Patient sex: M
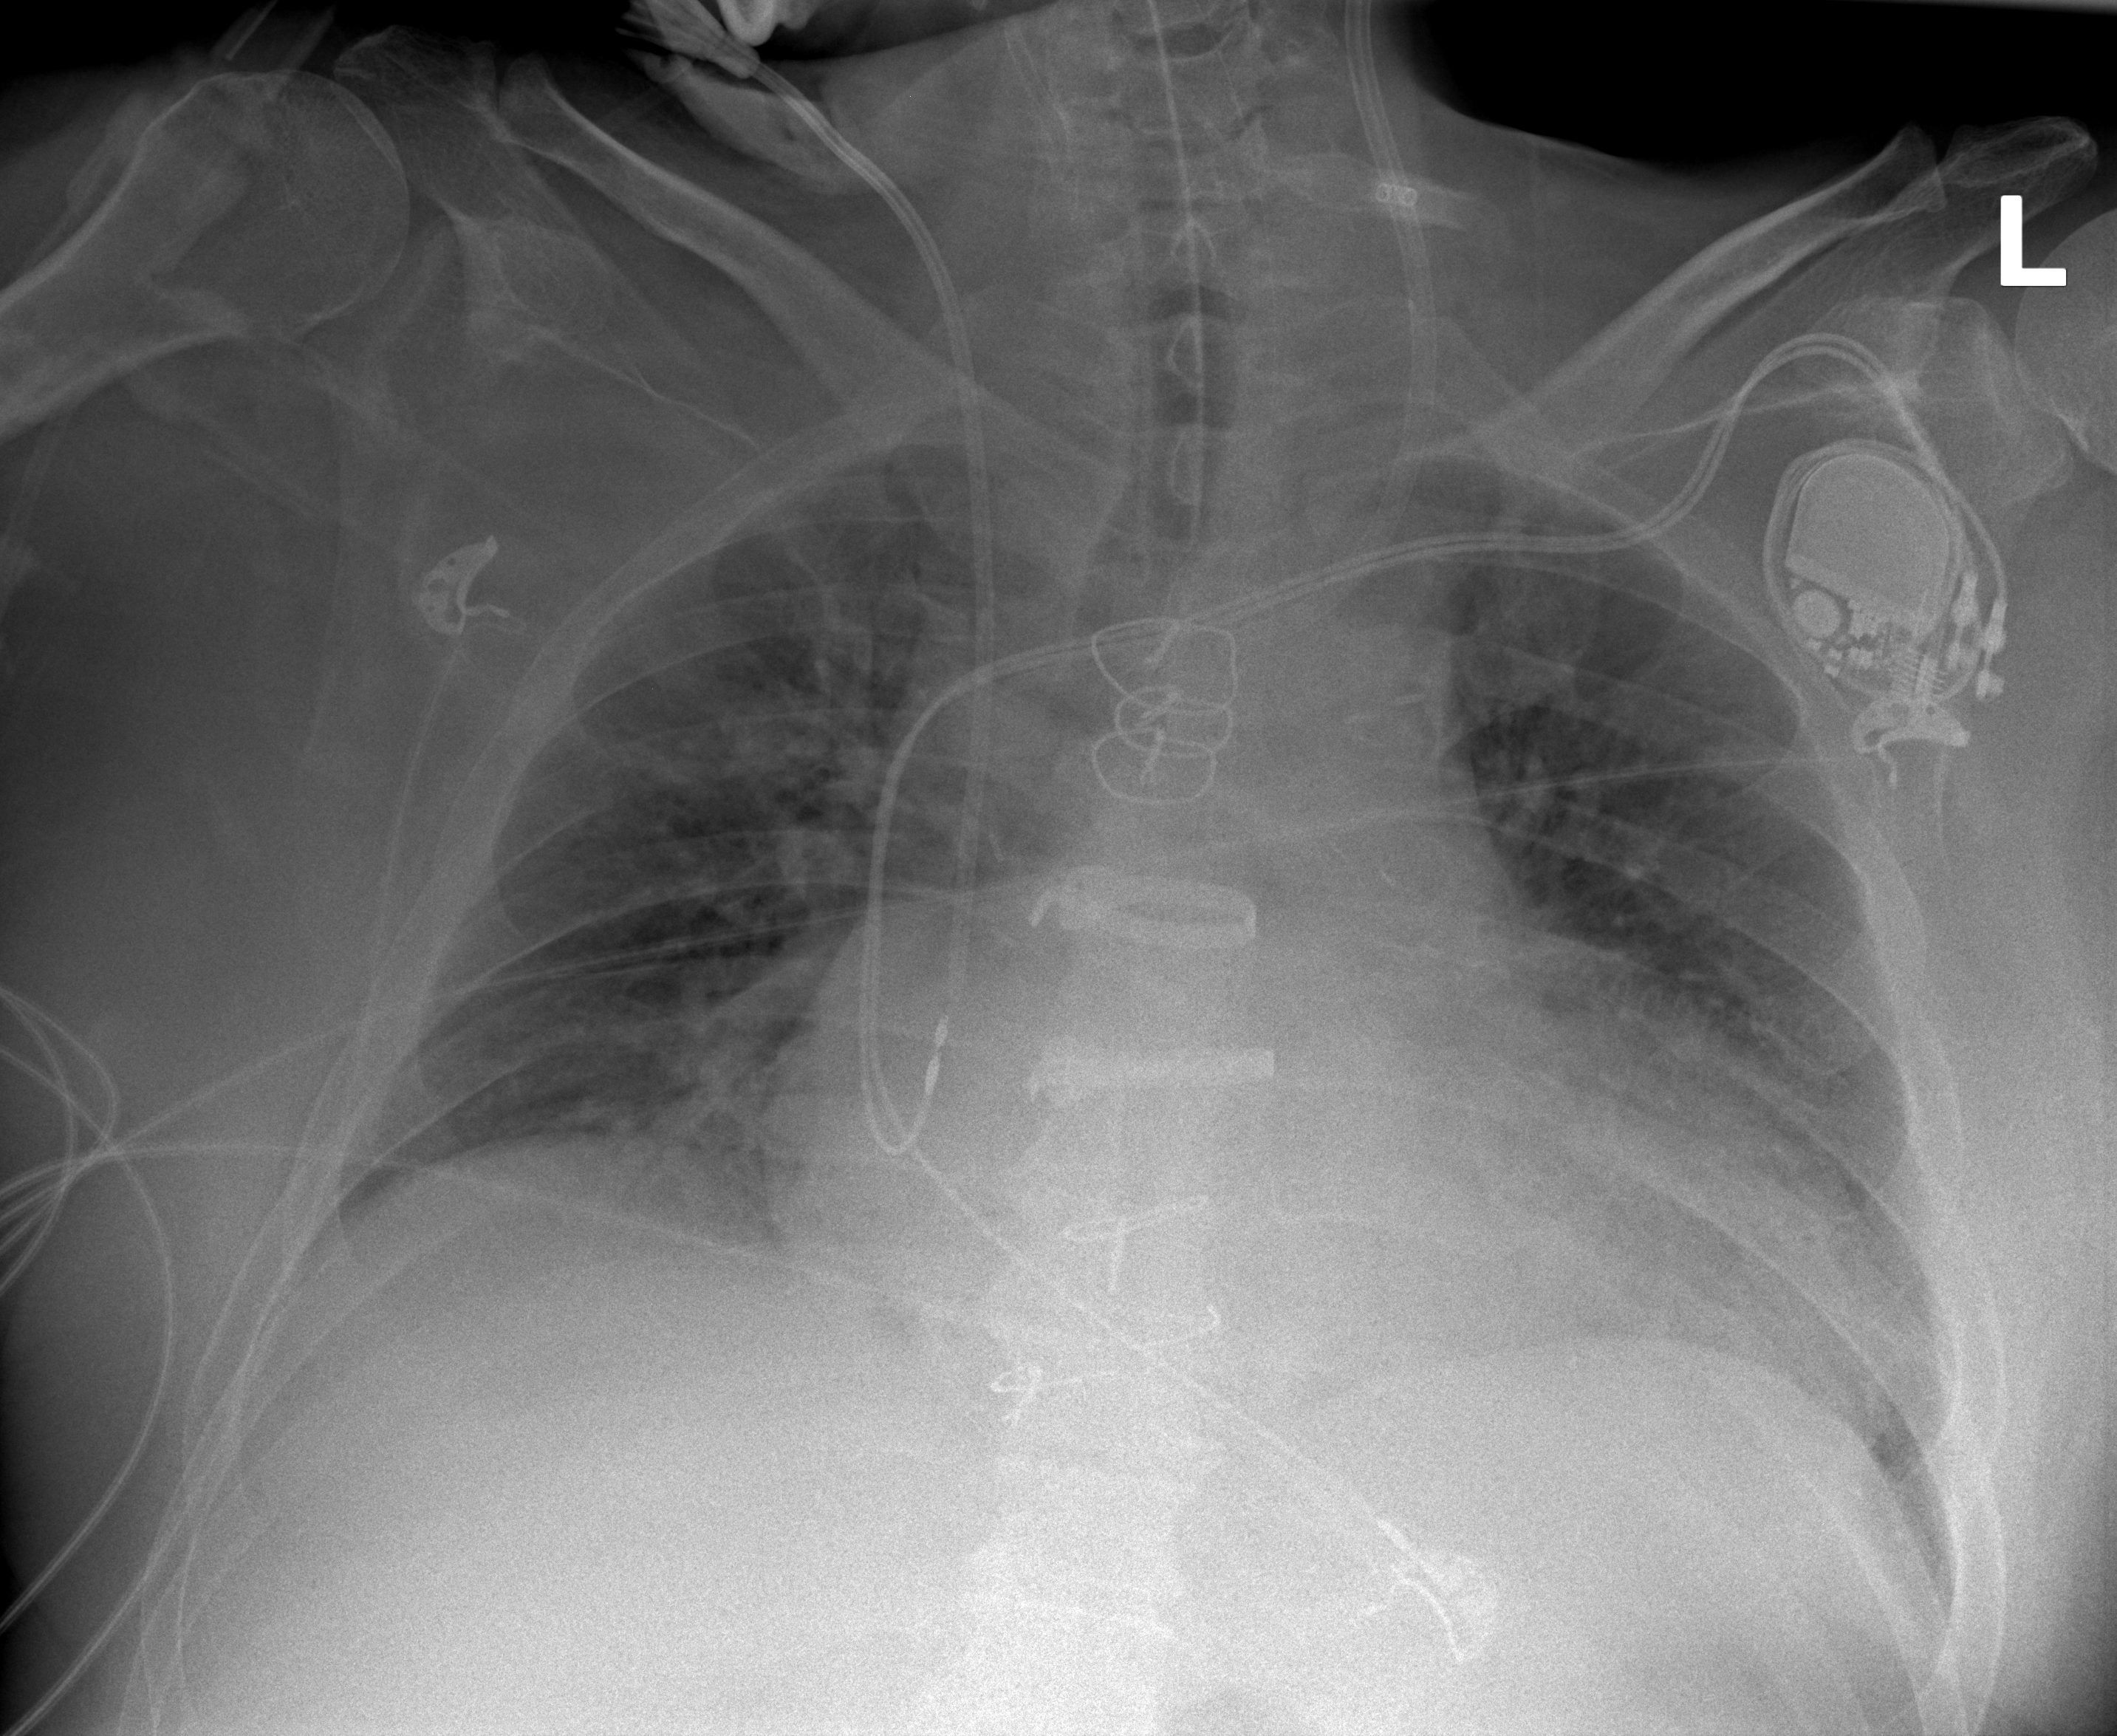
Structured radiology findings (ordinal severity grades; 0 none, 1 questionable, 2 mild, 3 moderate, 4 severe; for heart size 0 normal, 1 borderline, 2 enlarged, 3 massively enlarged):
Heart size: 2
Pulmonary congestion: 2
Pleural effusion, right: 0
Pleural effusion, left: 0
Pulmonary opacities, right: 2
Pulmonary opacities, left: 2
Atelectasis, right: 2
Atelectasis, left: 2